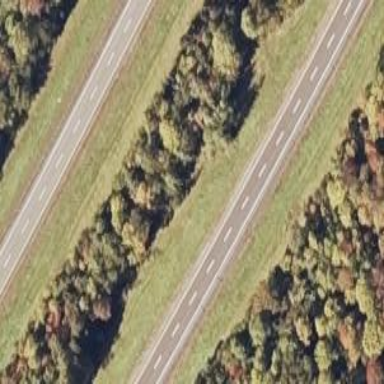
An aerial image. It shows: Asphalt motorway.